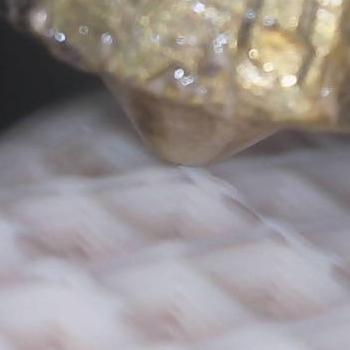
Flow rate: 37%